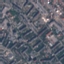
Land use / land cover class: Residential